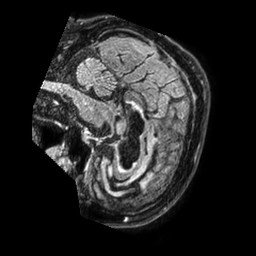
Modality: FLAIR
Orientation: sagittal
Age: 78
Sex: male
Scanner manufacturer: philips
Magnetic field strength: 3 T
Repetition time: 4.8 s
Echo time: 0.34 s